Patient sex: F
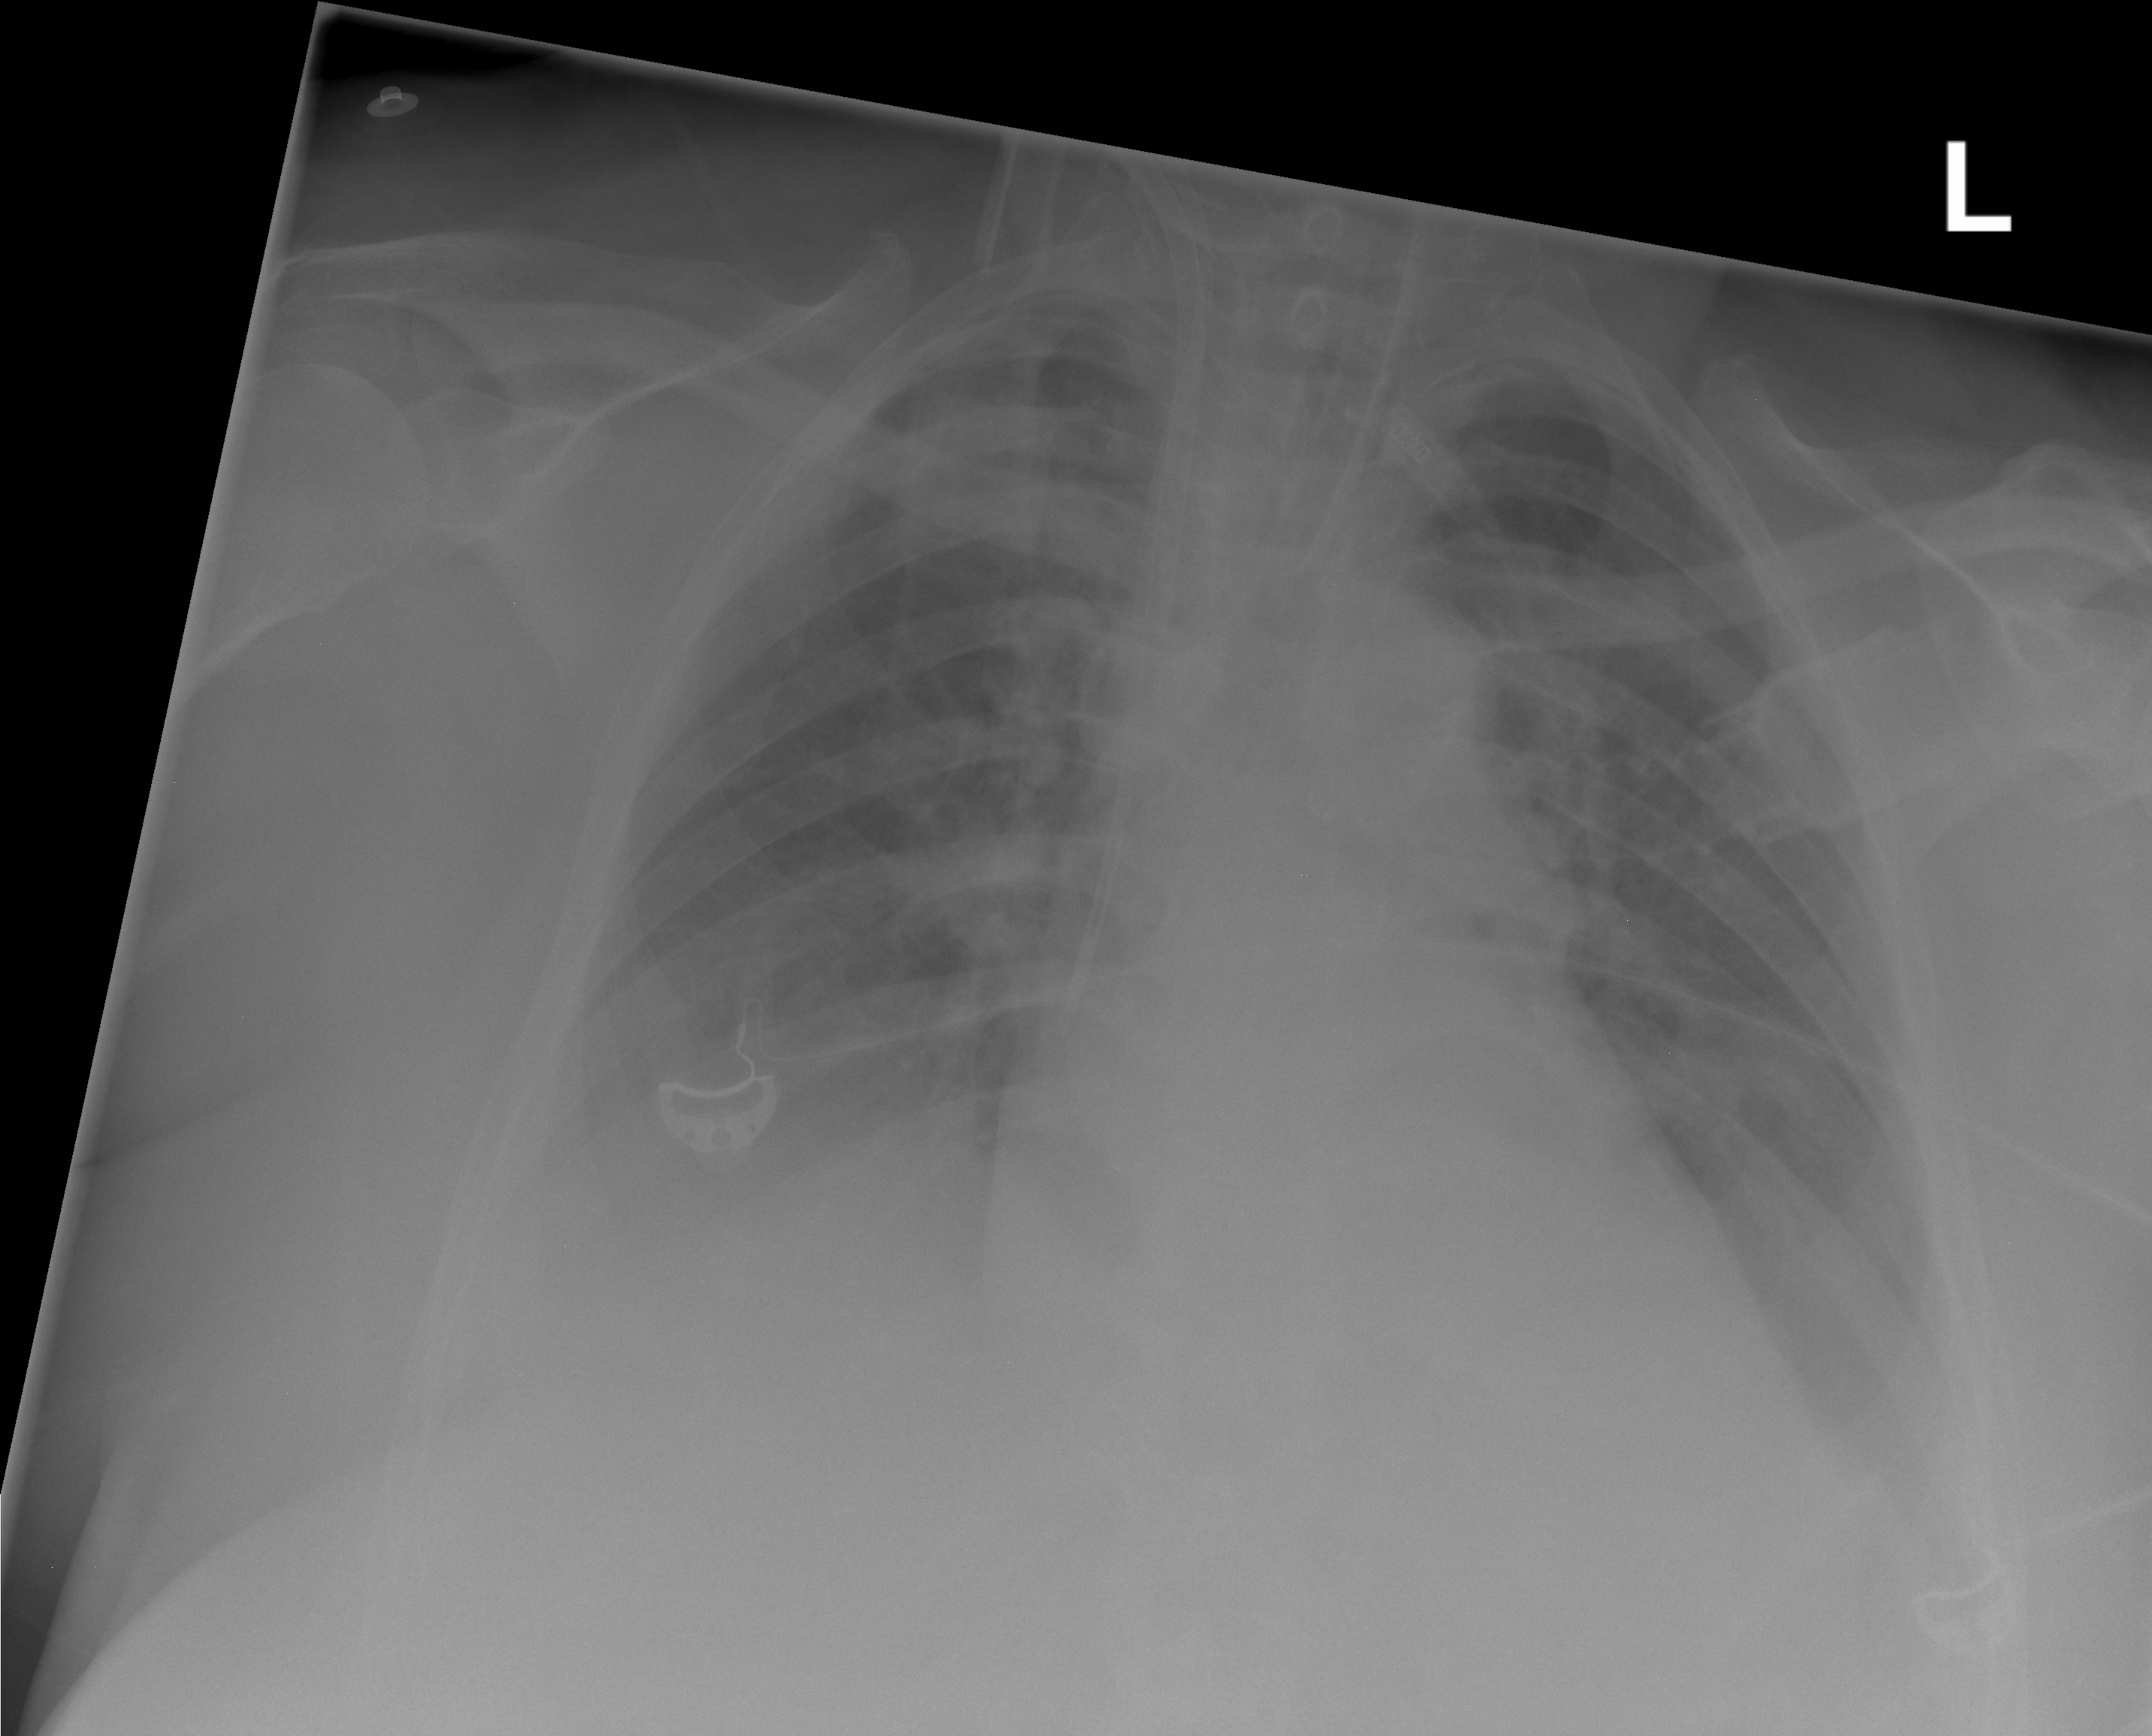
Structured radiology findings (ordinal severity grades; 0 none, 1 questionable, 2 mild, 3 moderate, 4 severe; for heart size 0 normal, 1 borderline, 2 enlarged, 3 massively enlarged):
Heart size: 0
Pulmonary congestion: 2
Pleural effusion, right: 3
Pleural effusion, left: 2
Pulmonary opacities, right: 0
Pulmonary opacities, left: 0
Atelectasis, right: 3
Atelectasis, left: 2